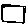
Label: square